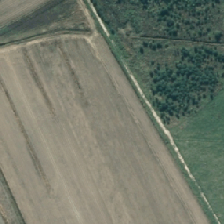
Land cover: shortrotation_cropland